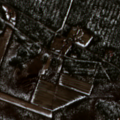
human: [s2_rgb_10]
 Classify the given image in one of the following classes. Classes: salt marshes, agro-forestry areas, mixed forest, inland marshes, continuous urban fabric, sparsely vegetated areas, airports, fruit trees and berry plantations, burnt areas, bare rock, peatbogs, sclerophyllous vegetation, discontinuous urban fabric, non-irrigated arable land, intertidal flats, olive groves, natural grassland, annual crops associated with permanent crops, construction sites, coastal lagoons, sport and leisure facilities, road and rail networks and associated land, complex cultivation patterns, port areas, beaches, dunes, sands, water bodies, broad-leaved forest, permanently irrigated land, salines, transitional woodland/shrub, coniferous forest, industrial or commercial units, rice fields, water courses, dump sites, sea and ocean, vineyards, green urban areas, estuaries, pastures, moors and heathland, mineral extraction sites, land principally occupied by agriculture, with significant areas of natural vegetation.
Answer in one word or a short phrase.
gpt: complex cultivation patterns, land principally occupied by agriculture, with significant areas of natural vegetation, coniferous forest, transitional woodland/shrub